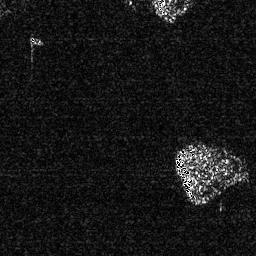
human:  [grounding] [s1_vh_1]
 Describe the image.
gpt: In the satellite image, there is  <ref>1 small ship </ref> <box>[[10, 12, 17, 17, 0]]</box> located at top left.